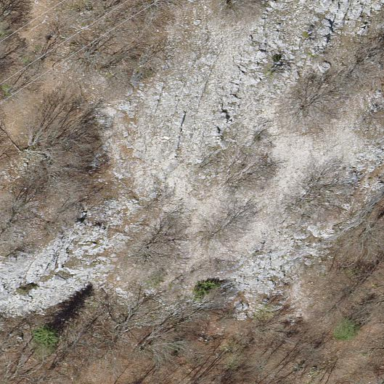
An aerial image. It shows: Landscape of bare rock.